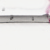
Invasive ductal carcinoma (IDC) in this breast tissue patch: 0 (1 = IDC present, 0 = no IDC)